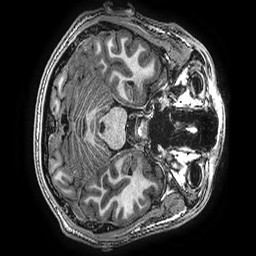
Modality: T1w
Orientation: axial
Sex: male
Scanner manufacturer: ge
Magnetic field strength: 3 T
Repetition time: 0.00766 s
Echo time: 0.003476 s